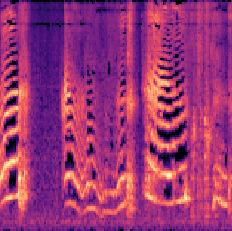
Sound class: Baby cry